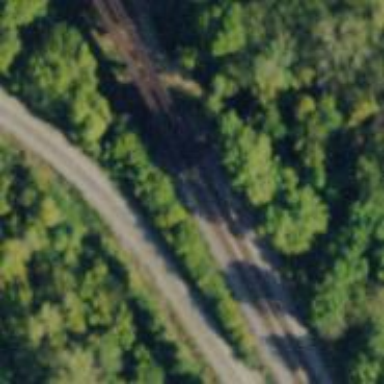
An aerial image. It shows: Bridge over railway line.